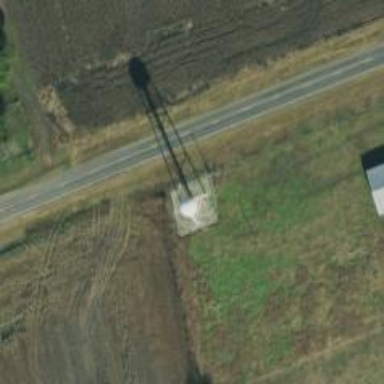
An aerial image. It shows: Water tower that is man-made.